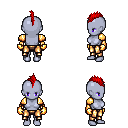
a pixel art fantasy rpg character, female body template, dark elf, purple skin, gold arm armor, gold greaves, red mohawk hairstyle, gold gloves, four views (front, back, left, right), 2x2 character sprite sheet, small pixel art, hard edges, no anti-aliasing